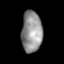
Tissue: lung
Cell type: Fibroblasts
Senescence score: 0.6057
Nuclear area (px): 827
Mean DAPI intensity: 147.378